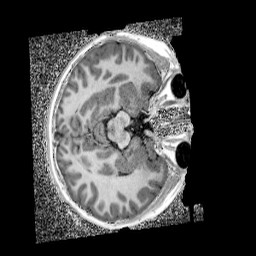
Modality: UNIT1_denoised
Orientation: axial
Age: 9
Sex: male
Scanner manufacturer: siemens
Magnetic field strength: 3 T
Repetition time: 4 s
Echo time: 0.00299 s